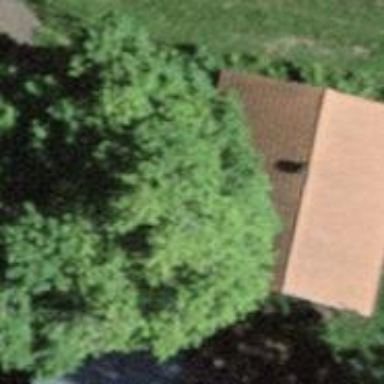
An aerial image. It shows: Cabin.